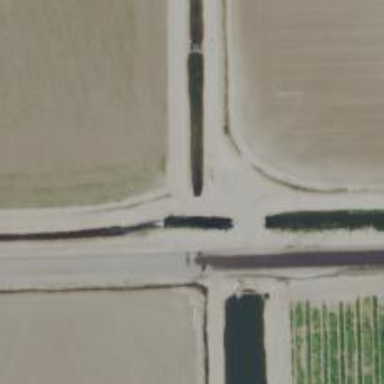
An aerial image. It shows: Culvert tunnel crossing over canal.